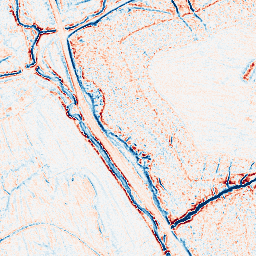
Category: edge_preserving
Decomposition family: anisotropic_diffusion
Decomposition parameters: iterations: 10
kappa: 50
gamma: 0.1
Upsampling method: bspline
Upsampling parameters: scale: 2
Upsampling scale: 2